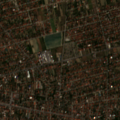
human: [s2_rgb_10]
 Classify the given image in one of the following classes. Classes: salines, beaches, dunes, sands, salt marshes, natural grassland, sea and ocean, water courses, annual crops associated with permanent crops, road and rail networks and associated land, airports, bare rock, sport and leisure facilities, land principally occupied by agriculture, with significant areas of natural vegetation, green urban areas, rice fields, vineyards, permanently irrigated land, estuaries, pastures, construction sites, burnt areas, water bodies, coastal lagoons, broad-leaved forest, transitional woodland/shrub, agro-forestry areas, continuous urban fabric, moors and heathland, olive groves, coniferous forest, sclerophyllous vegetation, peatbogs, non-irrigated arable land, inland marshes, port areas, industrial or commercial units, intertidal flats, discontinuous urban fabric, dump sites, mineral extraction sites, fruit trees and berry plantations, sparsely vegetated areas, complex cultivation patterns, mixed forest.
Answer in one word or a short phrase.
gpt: discontinuous urban fabric, non-irrigated arable land, complex cultivation patterns